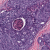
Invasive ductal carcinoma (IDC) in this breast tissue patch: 0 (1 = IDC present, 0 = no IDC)